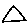
Label: triangle